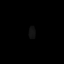
Tissue: skin
Cell type: Epithelial cells
Senescence score: 0.2304
Nuclear area (px): 77
Mean DAPI intensity: 18.325